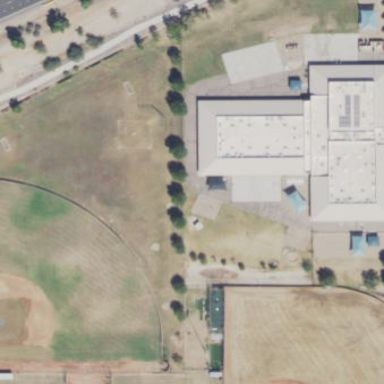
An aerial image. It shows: School building.